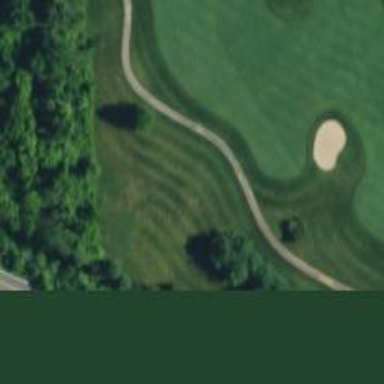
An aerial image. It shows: Service road designated as golf cart path.